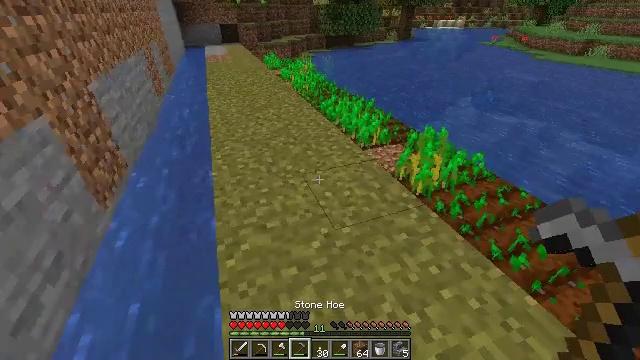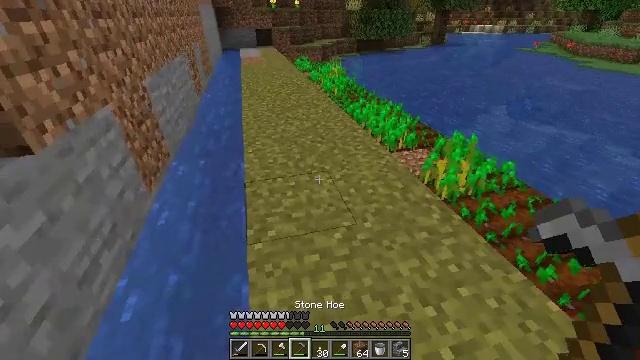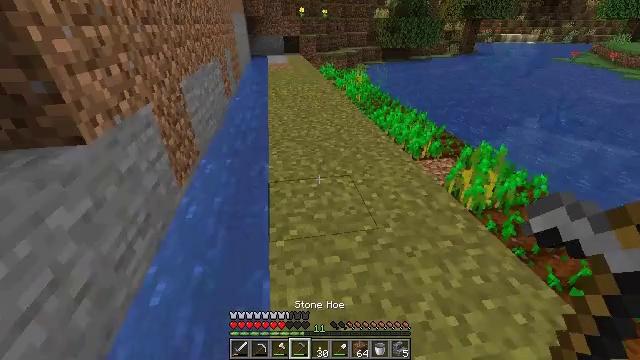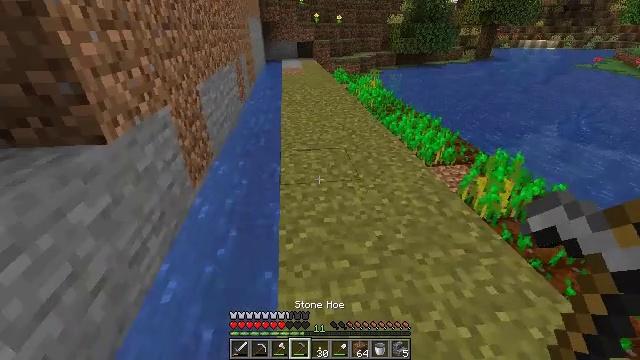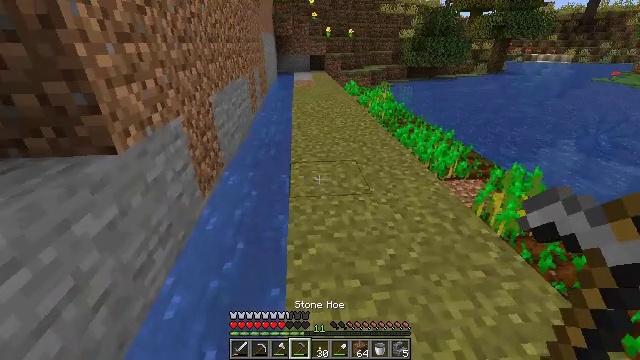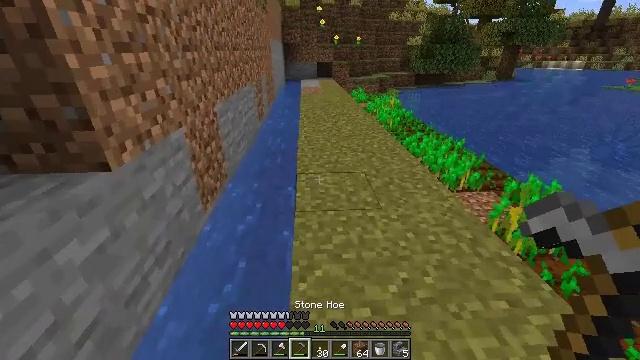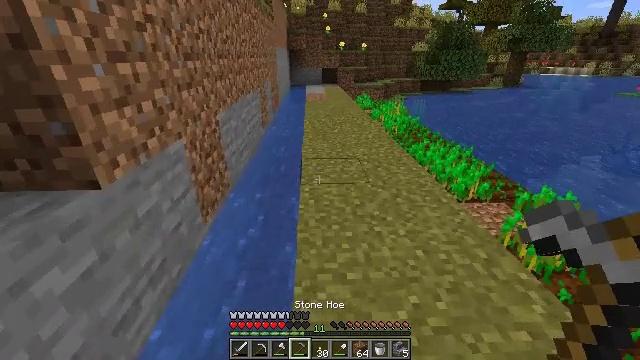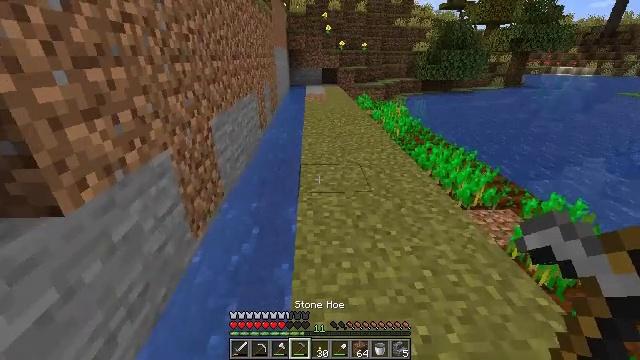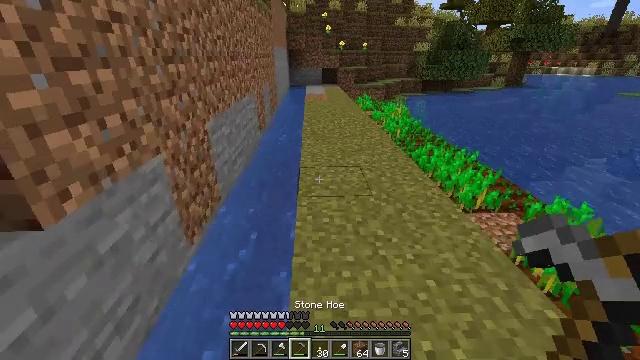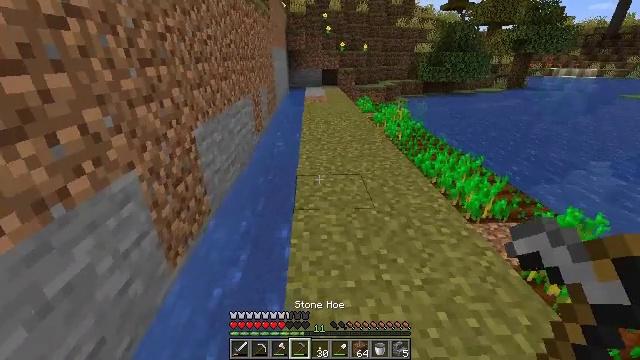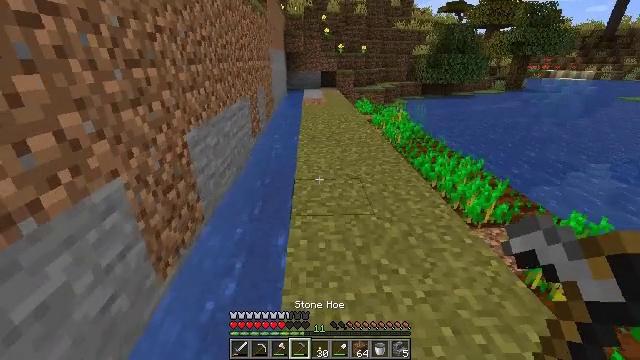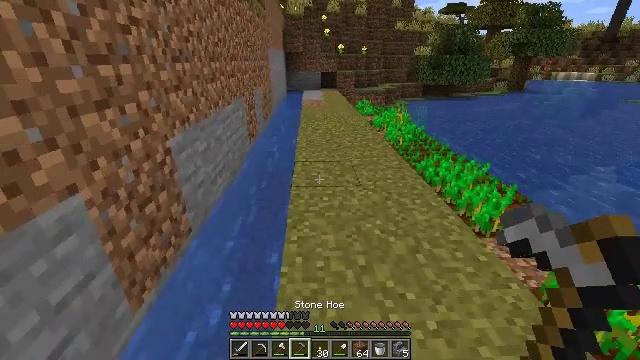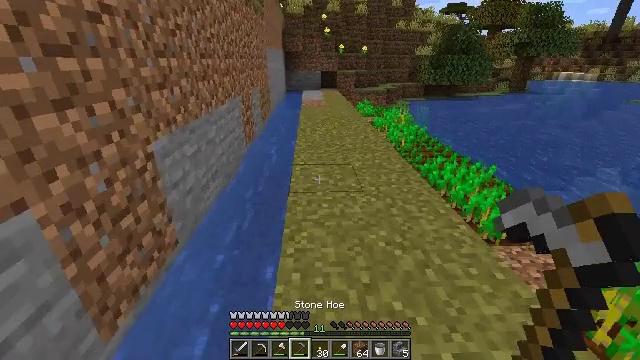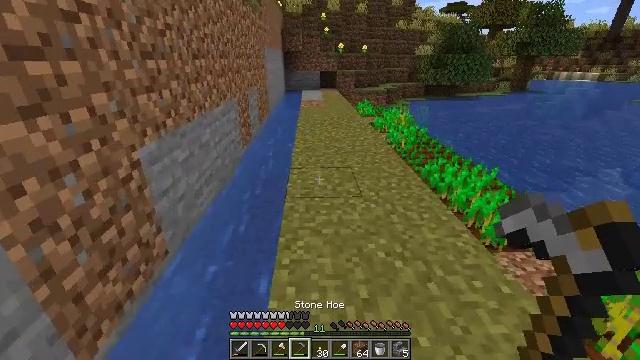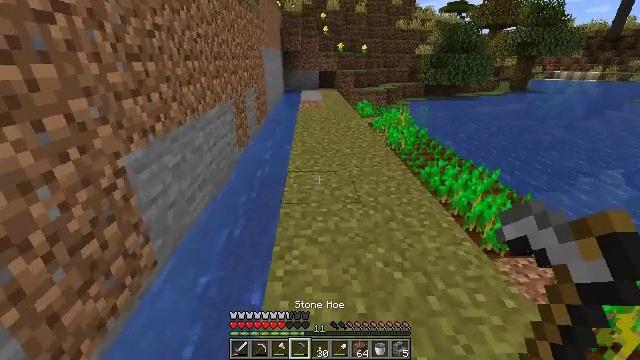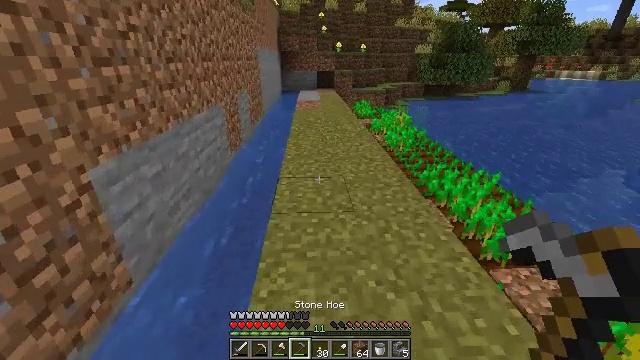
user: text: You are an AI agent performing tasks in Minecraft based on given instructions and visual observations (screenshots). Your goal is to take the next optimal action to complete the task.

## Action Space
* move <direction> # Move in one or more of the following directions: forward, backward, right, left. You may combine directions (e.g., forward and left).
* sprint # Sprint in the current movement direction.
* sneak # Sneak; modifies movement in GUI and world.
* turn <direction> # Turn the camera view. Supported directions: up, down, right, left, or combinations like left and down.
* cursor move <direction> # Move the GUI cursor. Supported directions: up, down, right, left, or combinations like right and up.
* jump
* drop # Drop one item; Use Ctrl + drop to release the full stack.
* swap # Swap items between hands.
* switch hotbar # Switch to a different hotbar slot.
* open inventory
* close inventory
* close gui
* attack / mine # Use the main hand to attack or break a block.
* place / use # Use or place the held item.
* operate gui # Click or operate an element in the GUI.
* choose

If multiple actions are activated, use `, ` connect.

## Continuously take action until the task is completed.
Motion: motion action
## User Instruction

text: Attack the ground to gather dirt.
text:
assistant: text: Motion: turn left
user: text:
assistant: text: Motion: turn left and up
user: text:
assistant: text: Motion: turn left
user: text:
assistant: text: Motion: move forward, turn left and up
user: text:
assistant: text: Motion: move forward, turn left and up
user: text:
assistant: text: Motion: move forward, turn left and up
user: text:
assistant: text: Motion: move forward
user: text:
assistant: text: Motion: move forward
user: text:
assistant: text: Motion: move forward
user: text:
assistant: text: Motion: move forward
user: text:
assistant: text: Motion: move forward
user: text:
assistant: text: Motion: move forward
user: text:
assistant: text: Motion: move forward and move right
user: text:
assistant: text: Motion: move forward and move right
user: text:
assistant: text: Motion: move forward and move right
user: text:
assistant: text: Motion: move forward and move right
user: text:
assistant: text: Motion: move forward
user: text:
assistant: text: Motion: move forward
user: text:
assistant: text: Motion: move forward
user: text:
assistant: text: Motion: move forward
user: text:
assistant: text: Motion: move forward
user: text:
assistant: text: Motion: move forward
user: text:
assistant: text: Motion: move forward
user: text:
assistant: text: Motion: move forward
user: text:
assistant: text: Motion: move forward
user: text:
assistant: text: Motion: move forward
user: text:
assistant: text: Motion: move forward
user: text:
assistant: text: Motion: move forward and move right
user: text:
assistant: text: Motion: move forward and move right
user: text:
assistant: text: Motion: move forward and move right